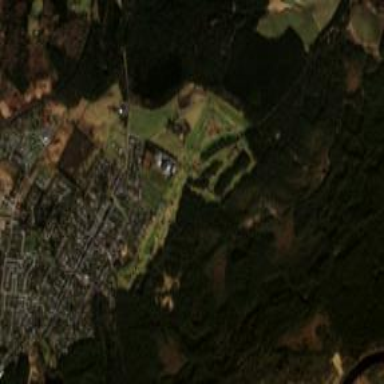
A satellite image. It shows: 18-hole golf course categorized under leisure land.